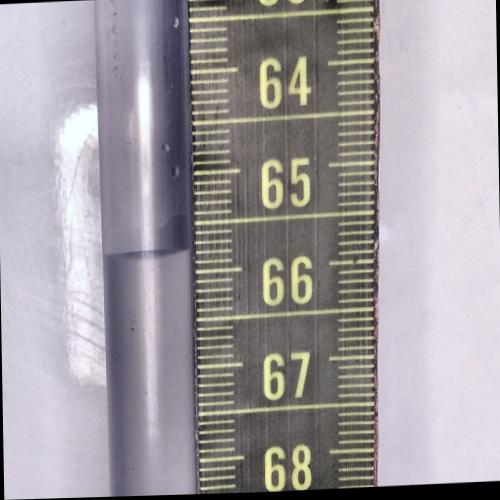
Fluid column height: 65.8 cm